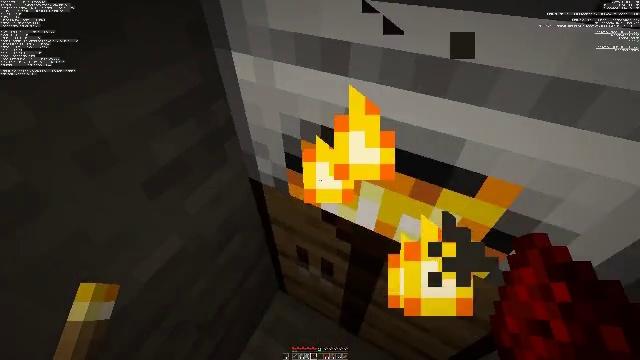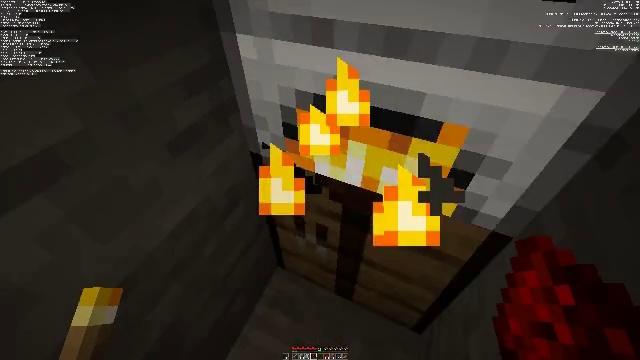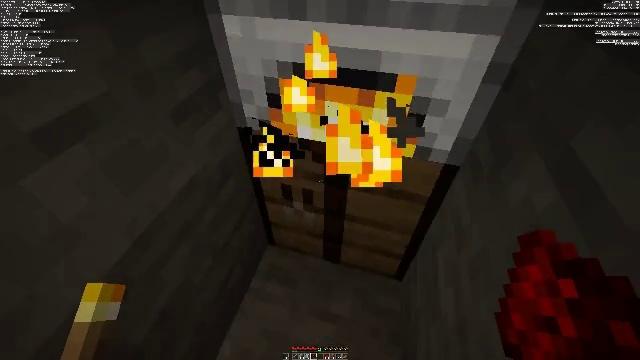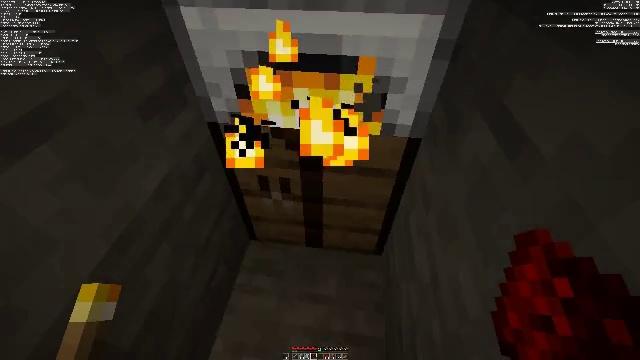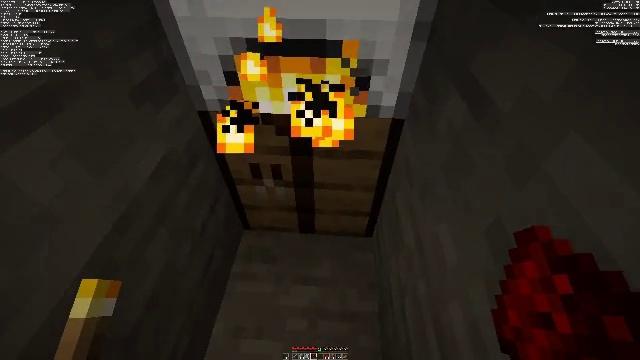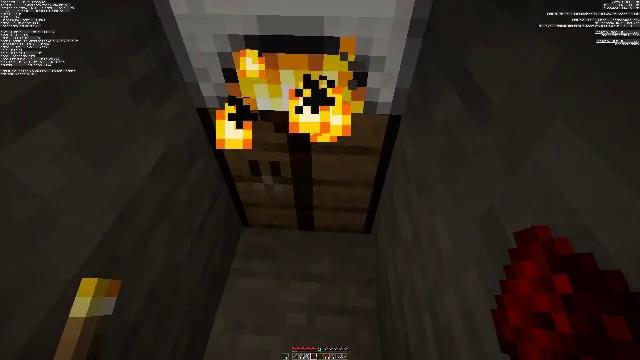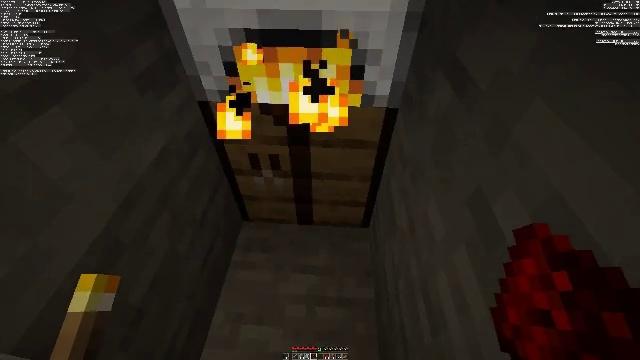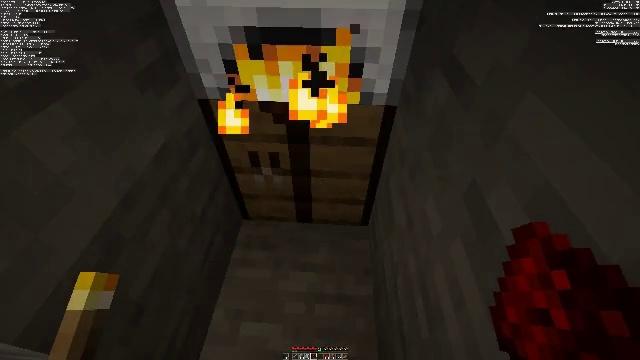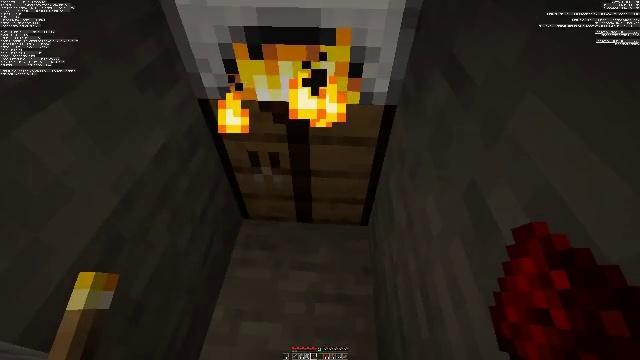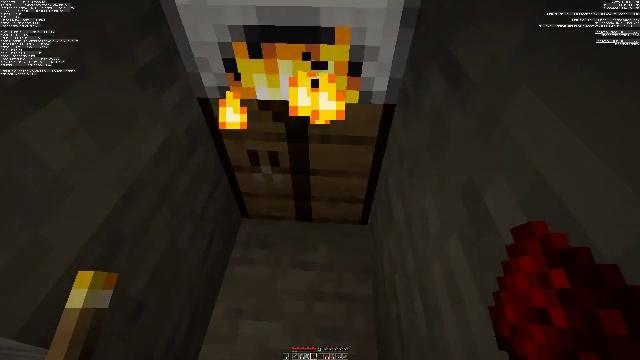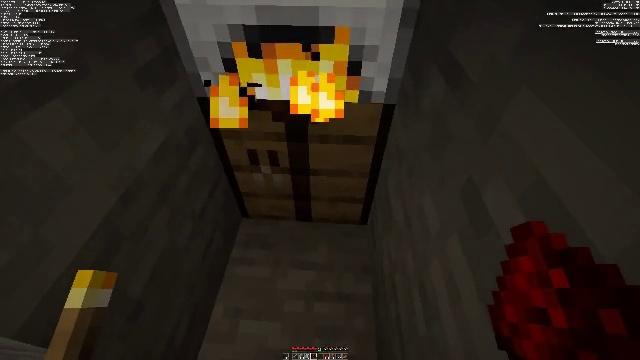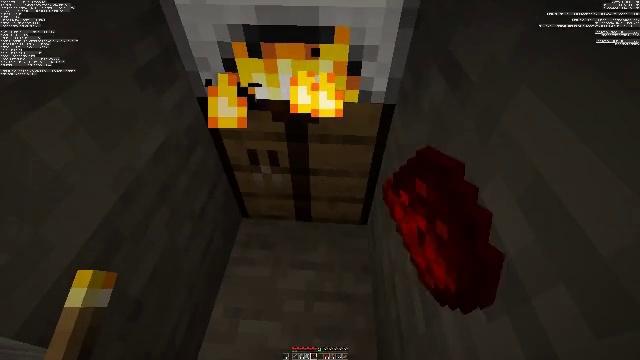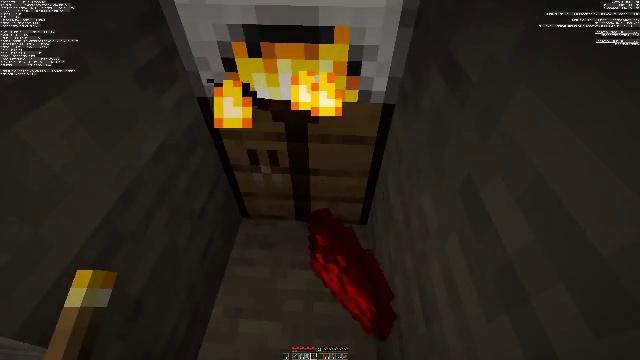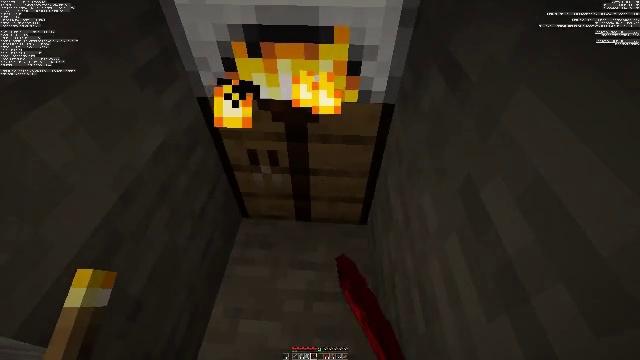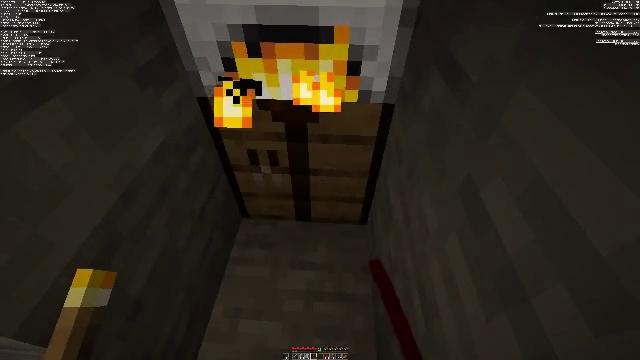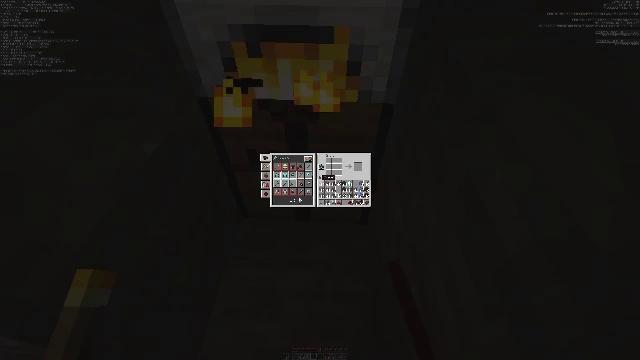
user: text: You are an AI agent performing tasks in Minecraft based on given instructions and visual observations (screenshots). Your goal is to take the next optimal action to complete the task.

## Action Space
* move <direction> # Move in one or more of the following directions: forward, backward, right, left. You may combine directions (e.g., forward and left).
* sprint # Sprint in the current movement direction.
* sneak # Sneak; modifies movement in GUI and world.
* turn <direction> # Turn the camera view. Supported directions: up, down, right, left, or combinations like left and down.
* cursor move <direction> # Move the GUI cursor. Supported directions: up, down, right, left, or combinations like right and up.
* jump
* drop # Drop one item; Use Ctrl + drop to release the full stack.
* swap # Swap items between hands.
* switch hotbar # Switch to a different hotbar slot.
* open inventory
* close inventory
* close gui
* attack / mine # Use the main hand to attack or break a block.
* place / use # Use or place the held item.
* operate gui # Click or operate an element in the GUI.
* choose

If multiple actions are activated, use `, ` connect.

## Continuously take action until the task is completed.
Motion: motion action
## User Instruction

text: Obtain an iron ingot from the furnace.
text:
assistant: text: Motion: move back, turn right
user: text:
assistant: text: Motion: move back, turn right
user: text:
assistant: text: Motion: turn right and down
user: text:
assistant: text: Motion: turn right
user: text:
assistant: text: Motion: no_op
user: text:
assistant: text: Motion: no_op
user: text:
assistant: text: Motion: no_op
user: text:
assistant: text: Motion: no_op
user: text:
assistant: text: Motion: no_op
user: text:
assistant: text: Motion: use / place
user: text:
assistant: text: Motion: use / place
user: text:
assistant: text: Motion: use / place
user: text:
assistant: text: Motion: no_op
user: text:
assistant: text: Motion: no_op
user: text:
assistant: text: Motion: no_op
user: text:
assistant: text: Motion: turn right and up
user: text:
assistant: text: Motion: turn right and up
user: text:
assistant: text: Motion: no_op
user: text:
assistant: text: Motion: no_op
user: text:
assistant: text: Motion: turn right and down
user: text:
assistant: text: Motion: no_op
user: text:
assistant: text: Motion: turn down
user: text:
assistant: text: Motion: turn left and down
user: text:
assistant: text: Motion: turn left and down
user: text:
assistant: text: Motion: turn left and down
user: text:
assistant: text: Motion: no_op
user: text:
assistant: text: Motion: no_op
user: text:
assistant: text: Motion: turn left
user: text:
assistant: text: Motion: turn left
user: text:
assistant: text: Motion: no_op